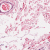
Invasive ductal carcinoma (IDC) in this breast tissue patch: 0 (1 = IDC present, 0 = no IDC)